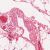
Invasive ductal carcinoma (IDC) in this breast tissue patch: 0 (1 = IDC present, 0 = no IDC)